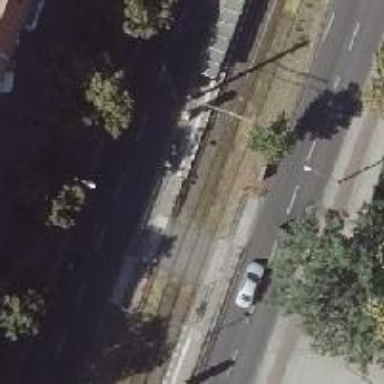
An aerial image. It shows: Uncontrolled tram railway crossing.